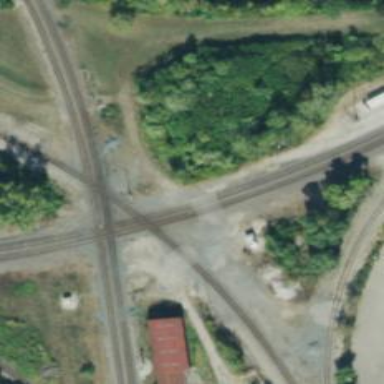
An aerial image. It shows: Railway crossing.